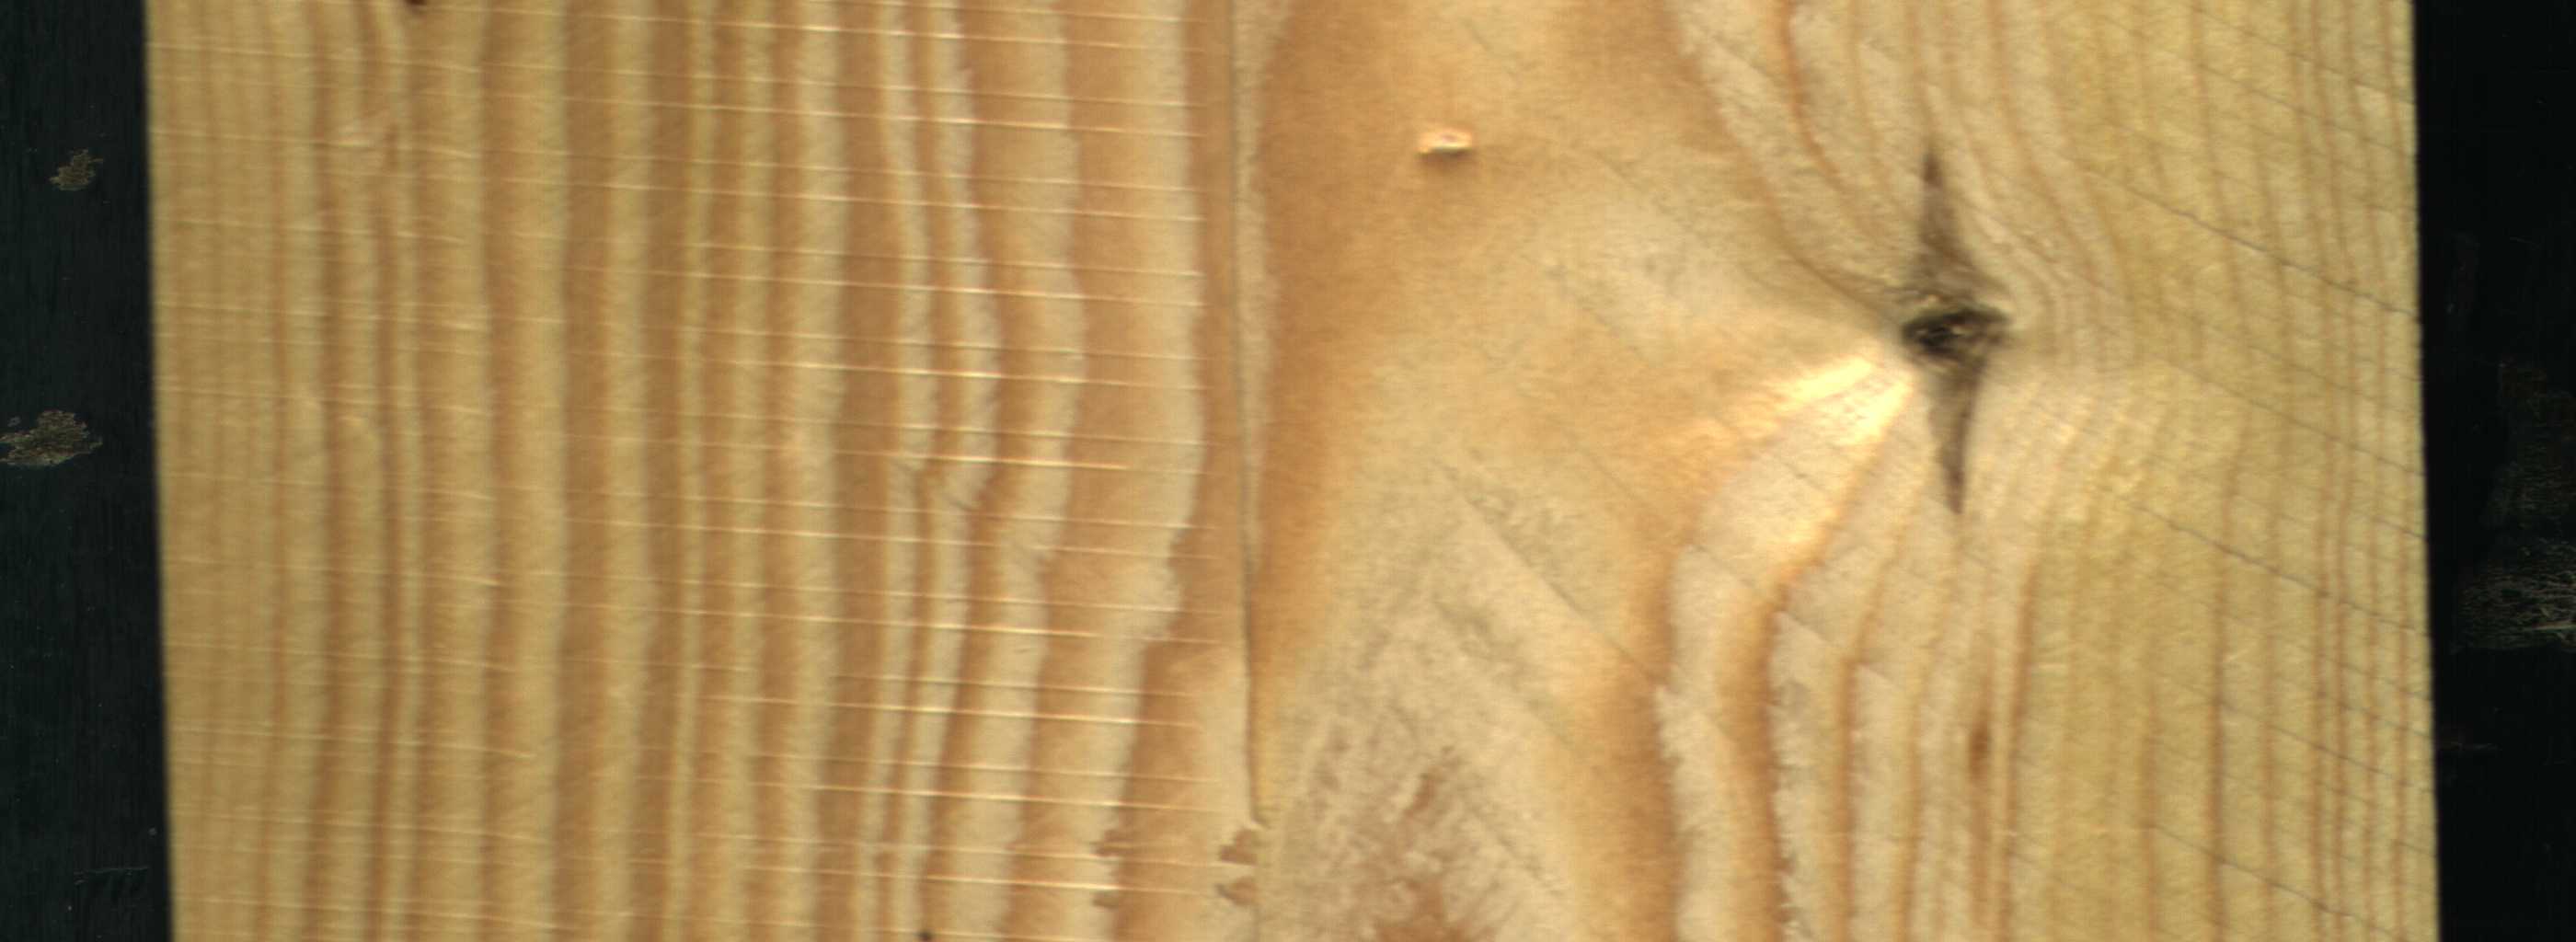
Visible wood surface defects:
Quartzity
Quartzity
Dead_Knot